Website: ulta-beauty
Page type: customer-info-address
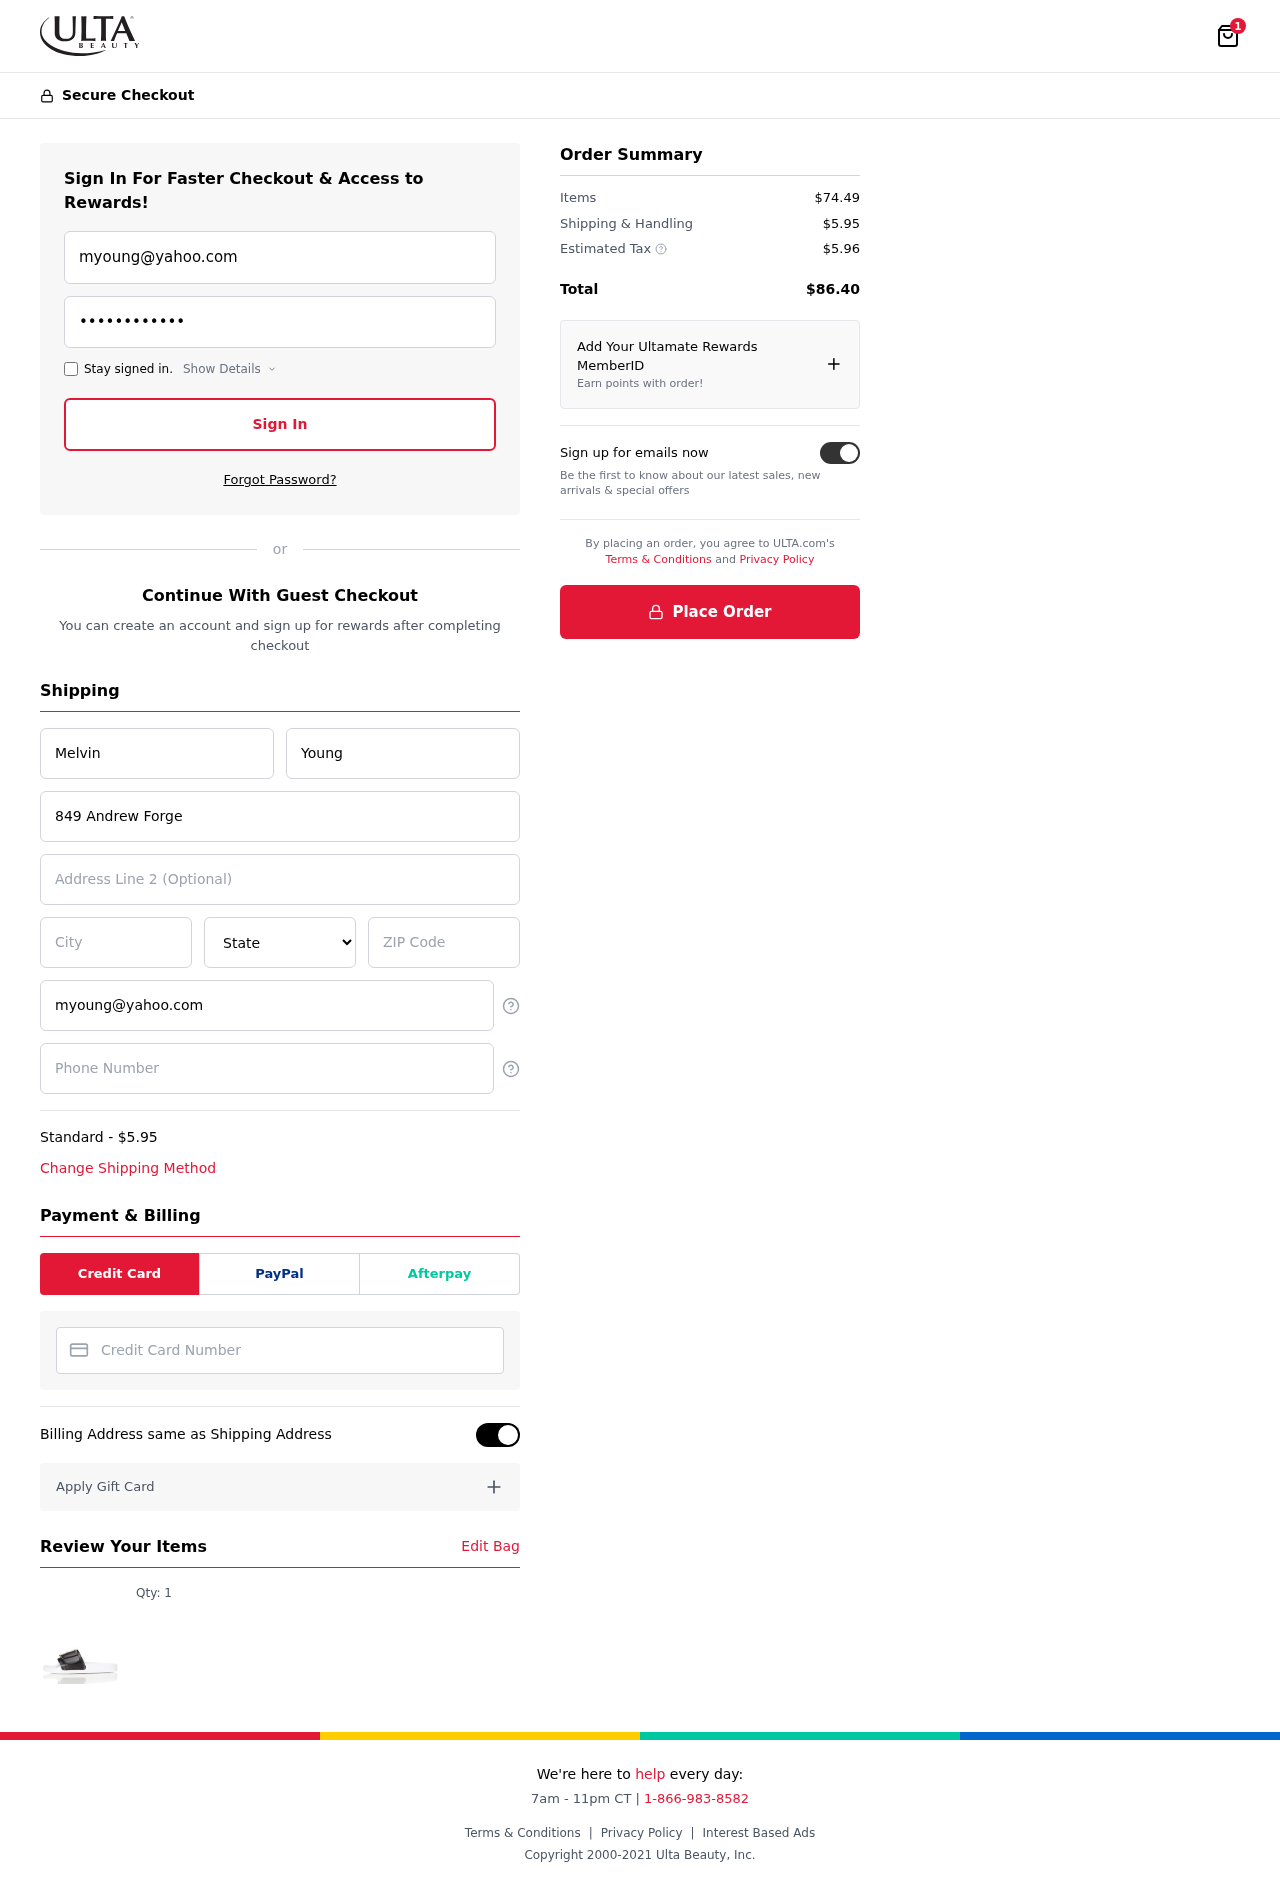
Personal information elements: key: PII_CARD_NUMBER
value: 2298 0534 8376 5794
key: PII_CITY
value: Andersonview
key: PII_EMAIL
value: myoung@yahoo.com
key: PII_FIRSTNAME
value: Melvin
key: PII_LASTNAME
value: Young
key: PII_PHONE
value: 7756432393
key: PII_POSTCODE
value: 32654
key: PII_STATE
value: Kentucky
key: PII_STREET
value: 849 Andrew Forge
Product elements: key: PRODUCT1_QUANTITY
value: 1
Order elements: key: ORDER_NUM_ITEMS
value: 1
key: ORDER_SHIPPING_COST
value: $5.95
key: ORDER_ITEMS_TOTAL
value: $74.49
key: ORDER_SHIPPING_COST2
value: $5.95
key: ORDER_TAX
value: $5.96
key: ORDER_TOTAL
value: $86.40